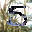
Label: 5